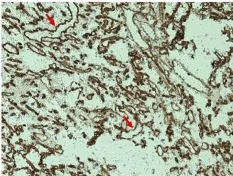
CD34.
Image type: pathology (immunostaining)